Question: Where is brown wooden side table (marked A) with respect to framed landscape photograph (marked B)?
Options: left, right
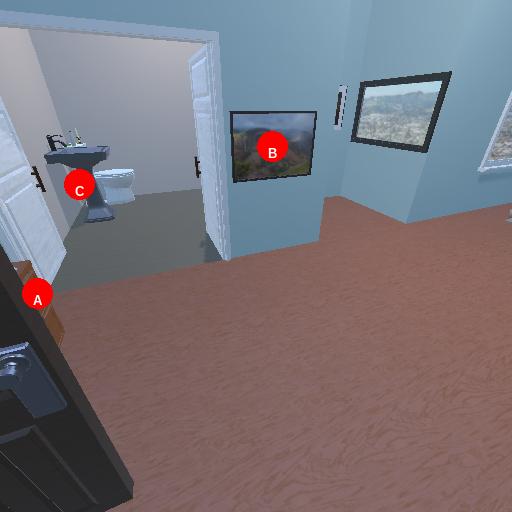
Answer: left